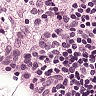
Metastatic tissue present: no